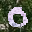
Label: 0